Question: I keep getting a class not found error when I try to load a java applet on firefox
I've tried multiple things to fix.
Cleared the Java temp files
Deleted all installations of Java and reinstalled the latest.
However even the java test page fails to load :(
Heres the error:

heres the dump from the test page
'''
Done.Dump thread list ...
Group main,ac=19,agc=3,pri=10
main,5,alive
traceMsgQueueThread,5,alive,daemon
Timer-0,5,alive
Java Plug-In Pipe Worker Thread (Client-Side),5,alive,daemon
AWT-Shutdown,5,alive
AWT-Windows,6,alive,daemon
AWT-EventQueue-0,6,alive
SysExecutionTheadCreator,5,alive,daemon
CacheMemoryCleanUpThread,5,alive,daemon
Browser Side Object Cleanup Thread,5,alive
JVM[id=2]-Heartbeat,5,alive,daemon
Group Plugin Thread Group,ac=3,agc=0,pri=10
AWT-EventQueue-1,6,alive
TimerQueue,5,alive,daemon
Group http://www.java.com/applet/TestJava/-threadGroup,ac=4,agc=0,pri=4
Applet 2 LiveConnect Worker Thread,4,alive
AWT-EventQueue-2,4,alive
TimerQueue,4,alive,daemon
ConsoleTraceListener,4,alive,daemon
Group http://www.java.com/jsp_utils/-threadGroup,ac=2,agc=0,pri=4
Applet 3 LiveConnect Worker Thread,4,alive
AWT-EventQueue-3,4,alive
'''
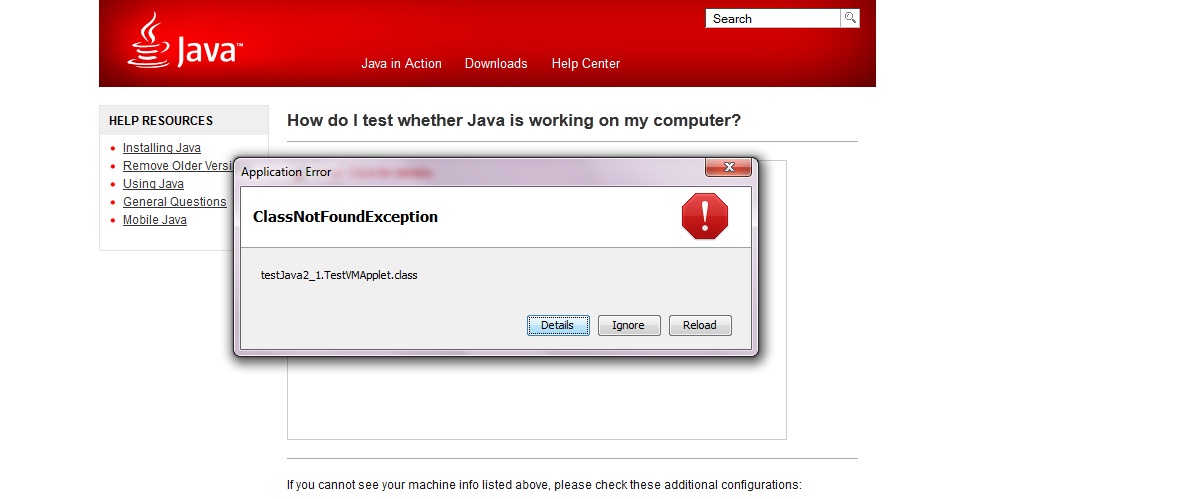
Answer: It turns out this error was cause by firewall disabling ZoneAlarm resolved the issue.